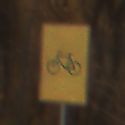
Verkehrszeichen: RadverkehrOhnePfeilsymbol
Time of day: SunriseSunset
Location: Outdoor (Nature)
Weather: Clear
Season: Autumn
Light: Natural